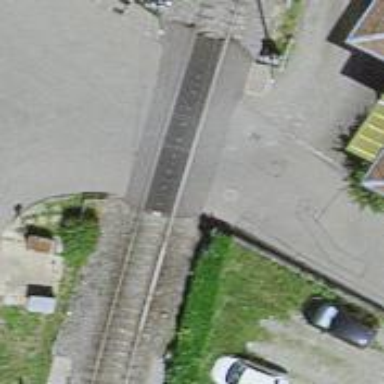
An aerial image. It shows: Full barrier level crossing on railway.